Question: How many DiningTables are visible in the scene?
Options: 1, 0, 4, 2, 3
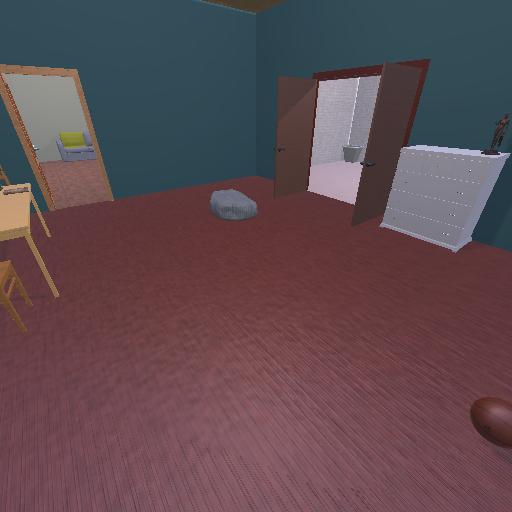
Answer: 1